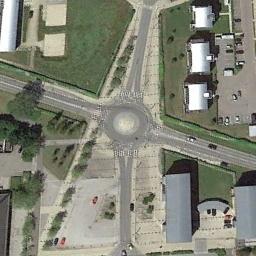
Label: roundabout